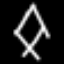
Label: diamond